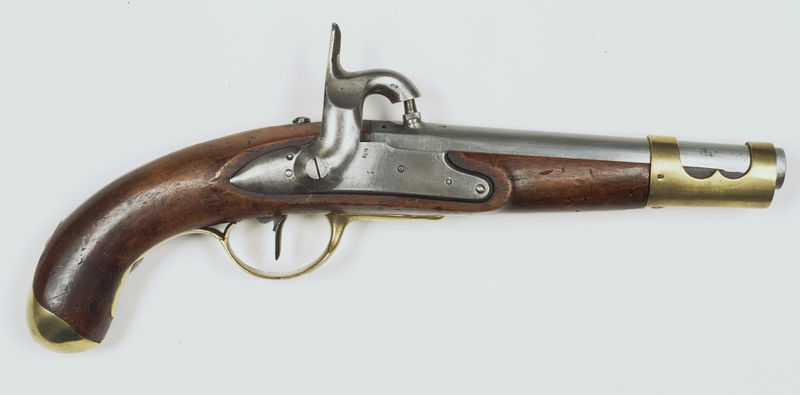
Titel: Percussie legerpistool model M 1815
Standort: Amsterdam
Institution: Rijksmuseum
Schlagwörter: holz, schloss, silber, gold, old, brown, wooden, foto, griff, eisen, messing, waffe, lauf, kugel, wood, silver, gewehr, metal, hahn, abzug, abdruck, photo, schießen, small, pistole, antique, fire, brass, colt, plate, hammer, stock, photograph, short, site, weapon, gun, vorderlader, copper, powder, barrel, rifle, shoot, schießeisen, old fashioned, shot, object, vintage, bullet, pirate, trigger, chipped, handle, pistol, polished, hinge, hilt, rare, firearm, grip, screw, flint lock, revolver, handgun, nickel, musceteer, brown], zündhut, antiquw, hunge, sidearm, schlagbügel, gu, flintlock pistol, old weapon, blackpowder